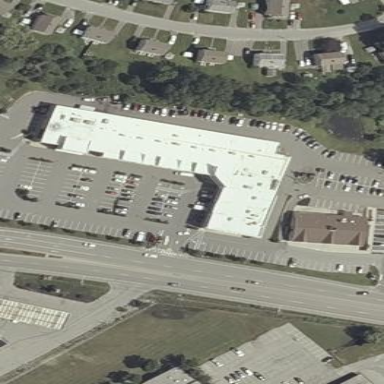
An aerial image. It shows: Mall building.